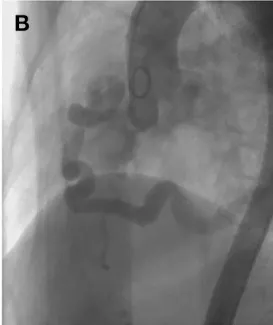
Right coronary artery was detected secondly to the left one , confirming the diagnosis of coronary artery ring with single left coronary ostium and fistula.
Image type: radiology (x_ray)